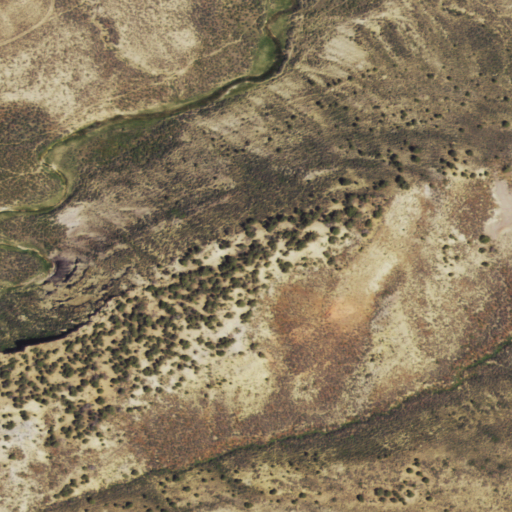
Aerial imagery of mountain in Wyoming named Deep Creek Butte containing shrub and evergreen forest